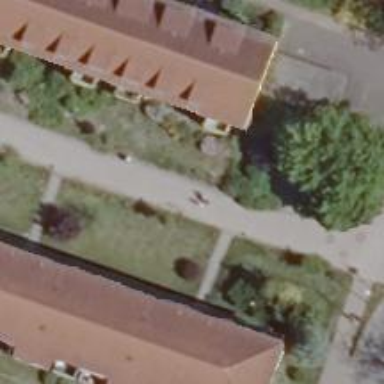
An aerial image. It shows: Living street.